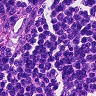
Metastatic tissue present: no